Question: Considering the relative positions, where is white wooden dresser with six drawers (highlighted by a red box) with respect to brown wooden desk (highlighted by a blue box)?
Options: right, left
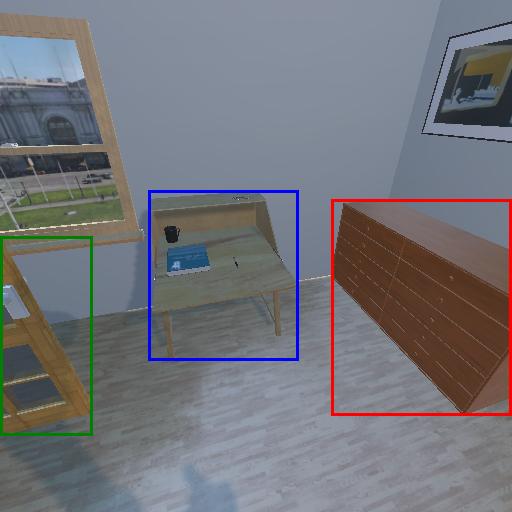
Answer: right